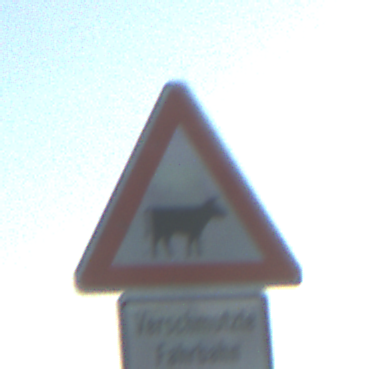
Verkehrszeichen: ViehtriebLinks
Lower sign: HinweiseAufGefahrenDurchVerbaleAngabe4
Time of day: SunriseSunset
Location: Outdoor (Nature)
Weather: Clear
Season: NotSpecified
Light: Natural